Field crop: tomato
Growth stage: 1
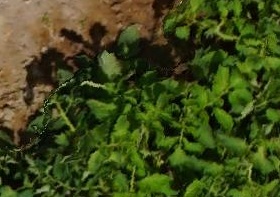
Species: tomato